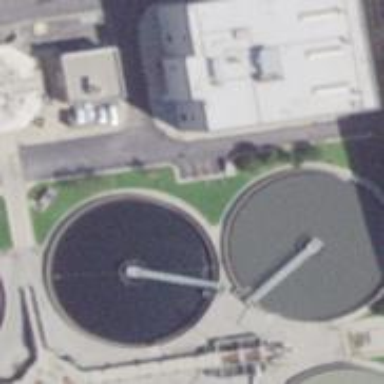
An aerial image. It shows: Body of wastewater.